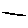
Label: line